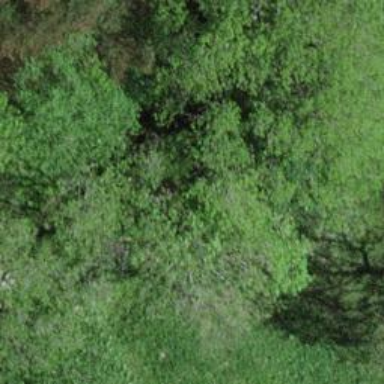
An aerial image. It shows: Forest area.